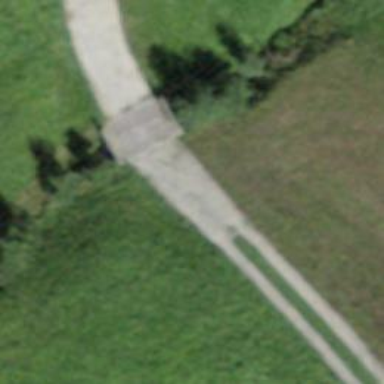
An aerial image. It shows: Concrete track on bridge with grade1 tracktype.